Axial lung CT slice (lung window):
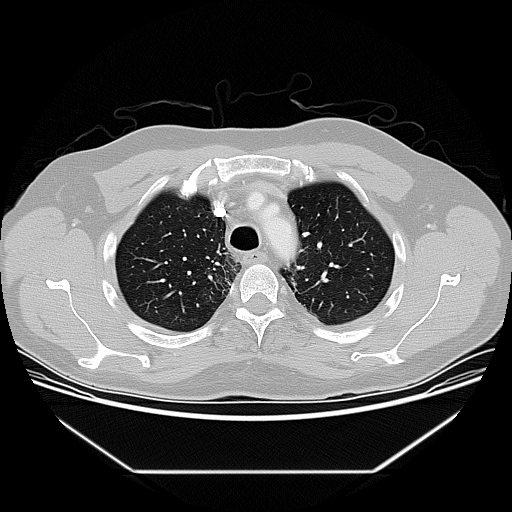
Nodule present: no